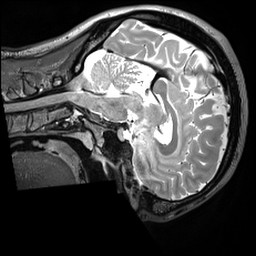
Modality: T2w
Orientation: sagittal
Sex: male